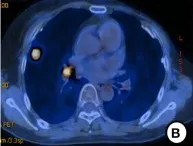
PET-CT scan (November 2017) and histopathological and molecular results after gefitinib therapy resistance. (A,B) Original mass in the upper lobe of the right lung enlarged (1.4 x1.1 cm) with more intense FDG uptake (SUVmax = 11.24).
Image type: radiology (pet)